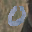
Label: 0